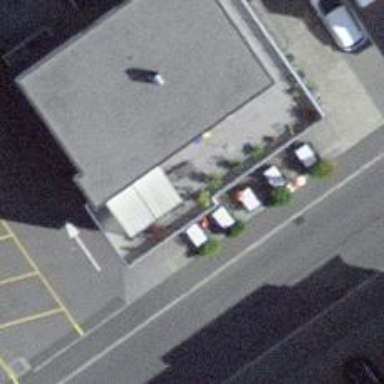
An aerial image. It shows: Restaurant.